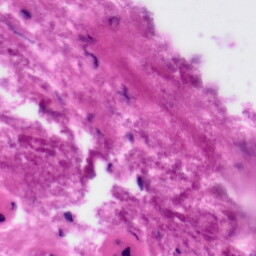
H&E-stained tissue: Tonsil